Question: I am doing some automated testing with Selenium C# Webdriver. And after finishing the tests I want to close the browser.
I initialize the driver with the following:
'''
var driver = new ChromeDriver();
'''
And then after doing something I am closing it with
'''
driver.Close();
'''
The browser is correcly closes, but there is a window which starts this browser which is still hanging.
Is there a way to close it as well?
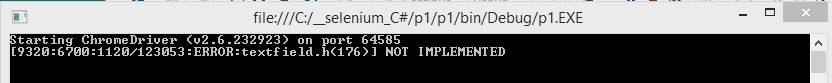
Answer: 'driver.Close()' is intended to close popup browser windows, such as those opened by clicking on a link that triggers a 'window.open()' call in JavaScript. To be absolutely certain all resources are released and cleaned up by a driver, use 'driver.Quit()'.